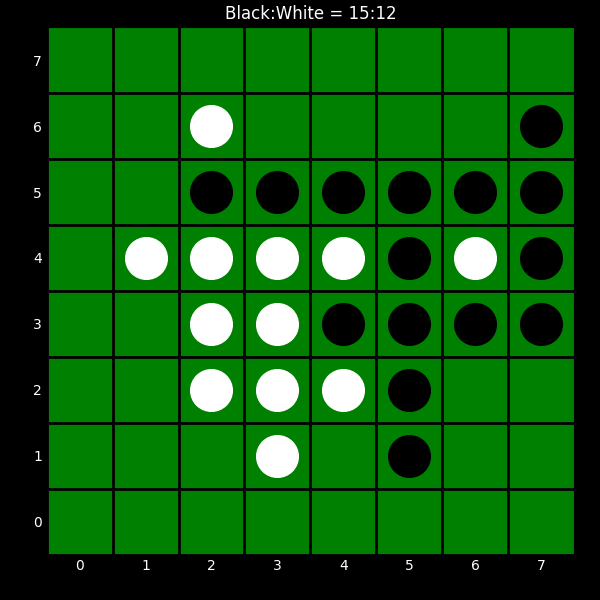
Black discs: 15
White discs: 12